You are looking at a signal-to-image encoding: consecutive vibration samples arranged as the rows of a grayscale square. Determine the bearing's health state. Answer with exactly one of: normal, inner_race, outer_race, ball.
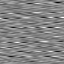
Answer: inner_race